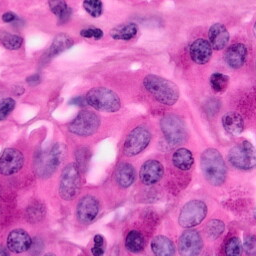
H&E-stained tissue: Pancreatic